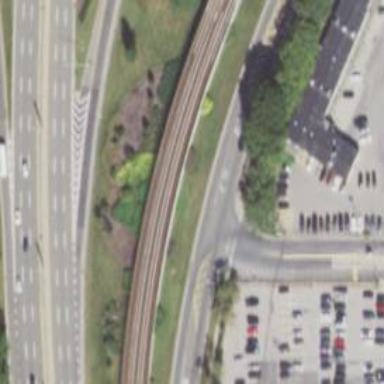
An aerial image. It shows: Bridge carrying electrified light rail track.